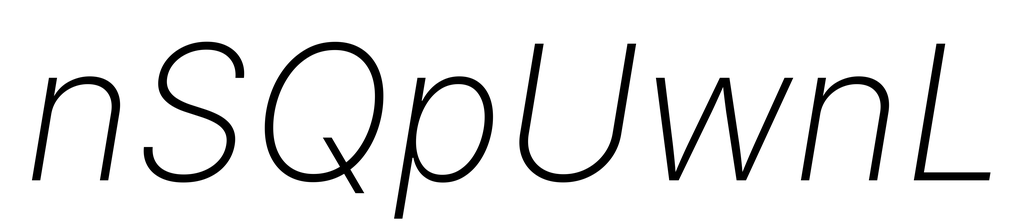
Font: Inter-Italic_ExtraLight_Italic